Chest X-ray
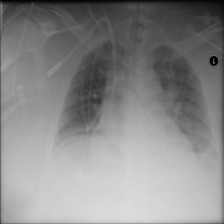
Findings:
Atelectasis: negative
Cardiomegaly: negative
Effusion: positive
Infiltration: negative
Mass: negative
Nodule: negative
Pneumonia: negative
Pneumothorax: negative
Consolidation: negative
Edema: negative
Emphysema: negative
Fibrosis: negative
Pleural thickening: negative
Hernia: negative